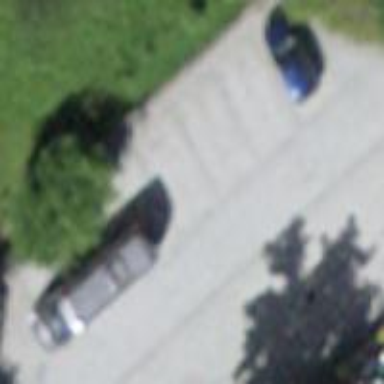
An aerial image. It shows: Parking available on the street side.